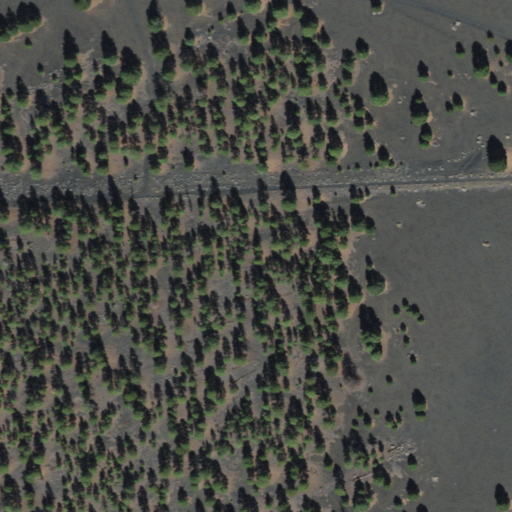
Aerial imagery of plain(s) in Arizona named Cinder Flat containing evergreen forest and barren land